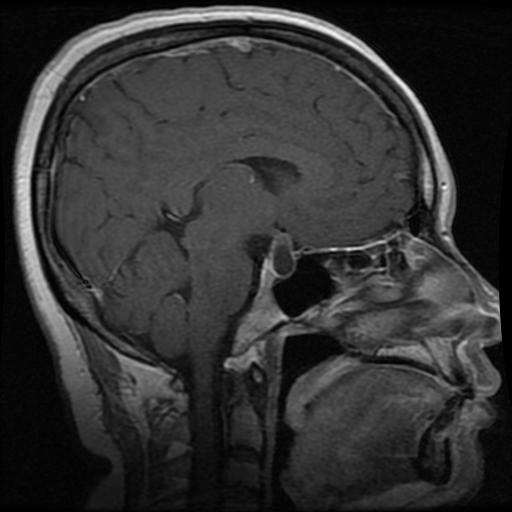
Label: pituitary